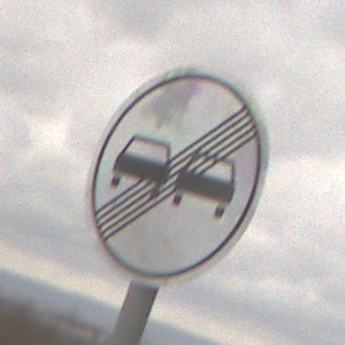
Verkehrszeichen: EndeUeberholverbot
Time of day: Midday
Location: Outdoor (Nature)
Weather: Overcast
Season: NotSpecified
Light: Natural